Aerial crown-view tile of a tropical tree (Barro Colorado Island, Panama), acquired 20250124:
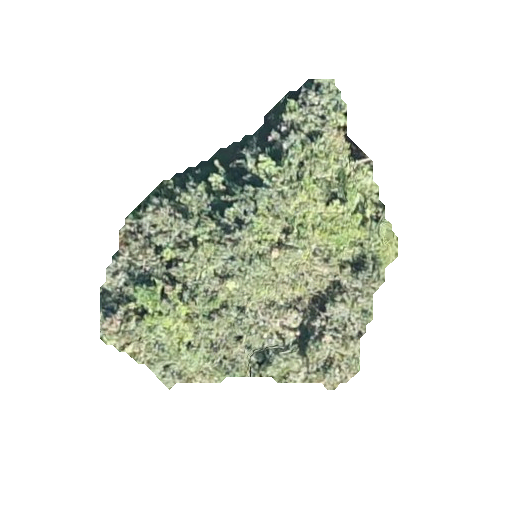
Species: Luehea seemannii
GBIF accepted scientific name: Luehea seemannii
Crown area: 91.783 m²